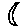
Label: moon